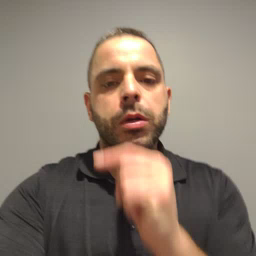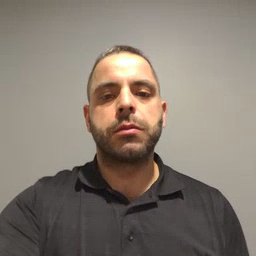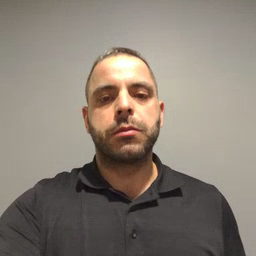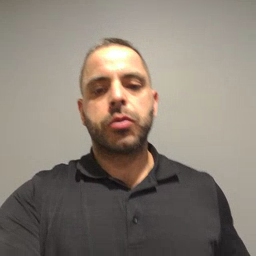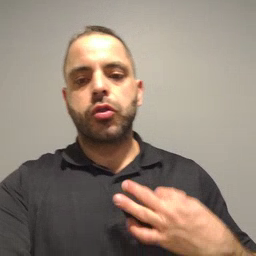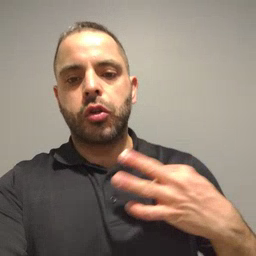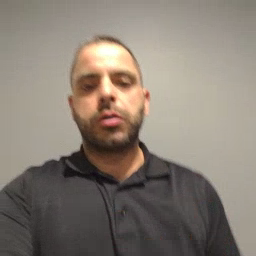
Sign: shirt